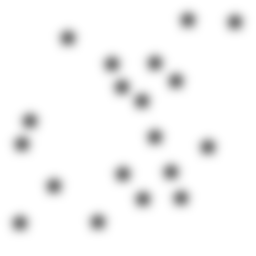
Squares: 0
Triangles: 0
Stars: 19
Total shapes: 19